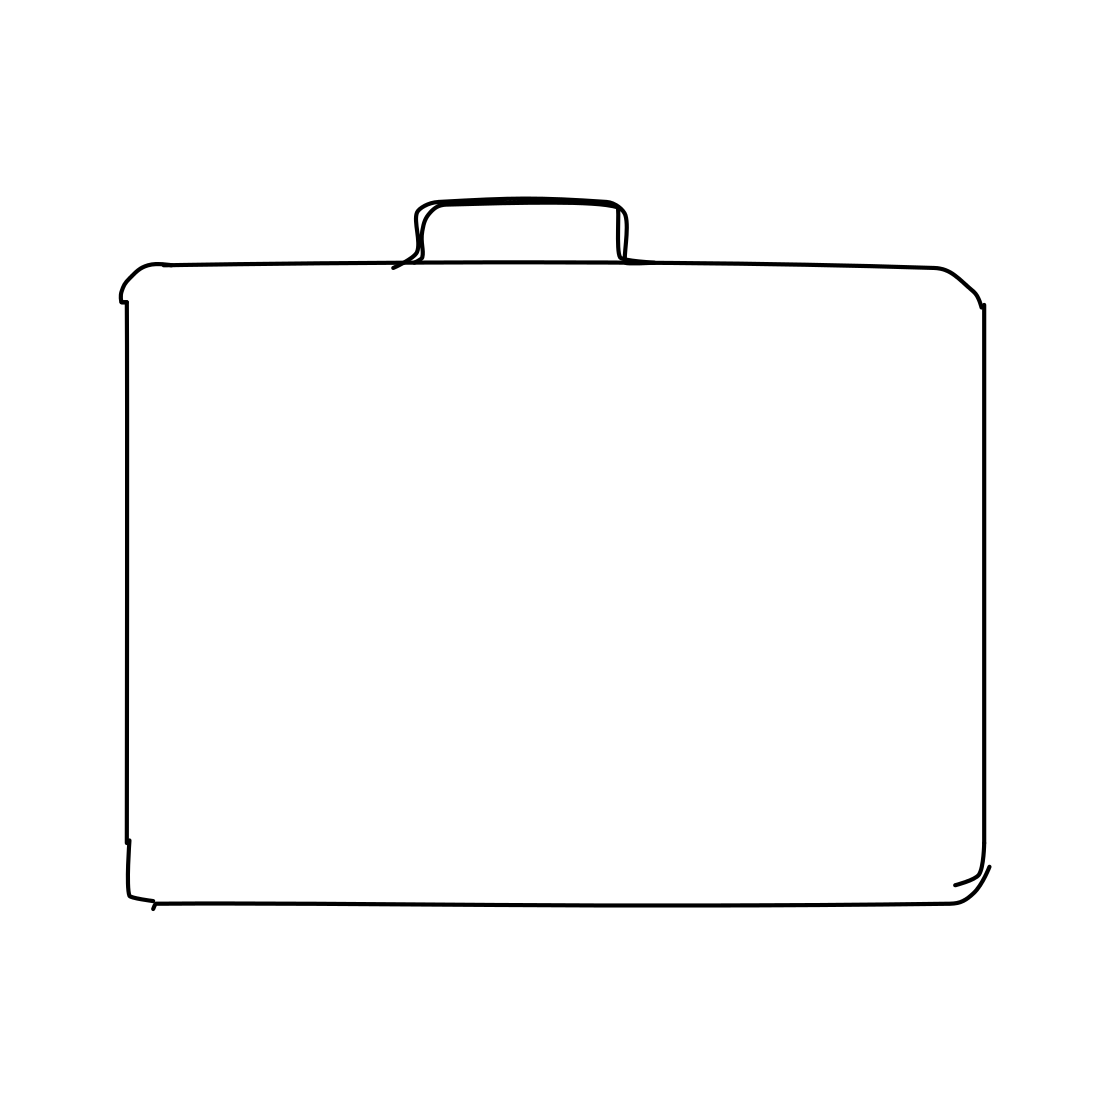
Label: suitcase